Question: I am using R to build prediction model. However, the 'predict' always gives me the error message such as

I know that it should be caused by some test feature levels are not included in the training feature levels. Since the feature matrix itself is big, and it is very hard to modify the feature levels one-by-one in the feature matrix of test data set. Is there a way to enforce the levels of feature items in the test data set to fit the existing levels of training feature items.
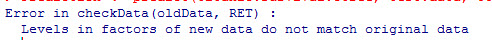
Answer: Here's an example of making a test variables have the same levels as a training variable:
'''
test <- factor(LETTERS[1:5])
training <- factor(LETTERS[4:10])
levels(test)
#[1] "A" "B" "C" "D" "E"
'''
Trying to replace a value where the level is not present:
'''
test[2] <- training[5]
#Warning:
# In '[<-.factor'('*tmp*', 2, value = 5L) :
# invalid factor level, NA generated
'''
You can get around this by uniting the factor levels:
'''
levels(test) <- union(levels(test), levels(training))
levels(test)
#[1] "A" "B" "C" "D" "E" "F" "G" "H" "I" "J"
test
#[1] A B C D E
#Levels: A B C D E F G H I J
'''
Now you can do the previous operation without warning:
'''
test[2] <- training[5]
test
#[1] A H C D E
#Levels: A B C D E F G H I J
'''
Most likely you can use a similar approach in your case, but I'm not sure about the exact structure of your data.